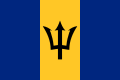
Flag of Barbados